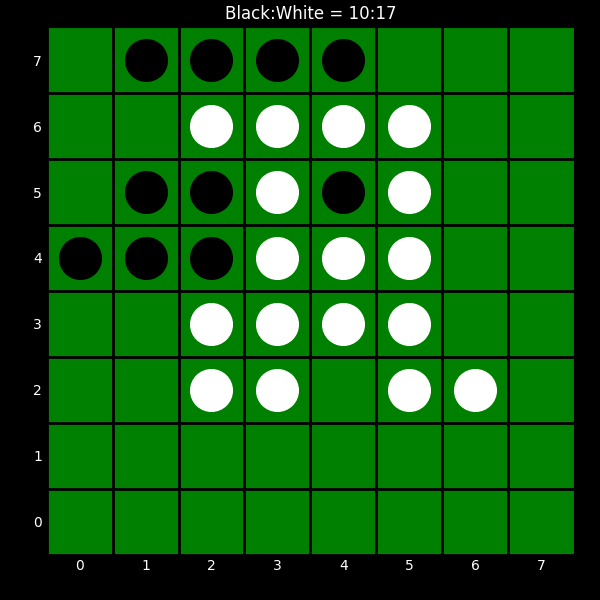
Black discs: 10
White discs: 17